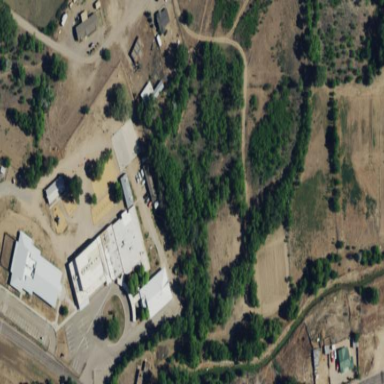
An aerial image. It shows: School.